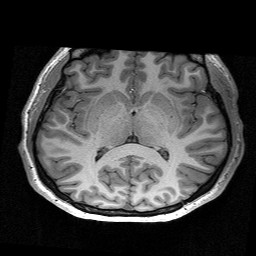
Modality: T1w
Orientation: coronal
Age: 25
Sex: female
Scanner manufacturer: siemens
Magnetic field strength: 3 T
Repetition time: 2.53 s
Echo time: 0.00267 s